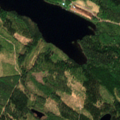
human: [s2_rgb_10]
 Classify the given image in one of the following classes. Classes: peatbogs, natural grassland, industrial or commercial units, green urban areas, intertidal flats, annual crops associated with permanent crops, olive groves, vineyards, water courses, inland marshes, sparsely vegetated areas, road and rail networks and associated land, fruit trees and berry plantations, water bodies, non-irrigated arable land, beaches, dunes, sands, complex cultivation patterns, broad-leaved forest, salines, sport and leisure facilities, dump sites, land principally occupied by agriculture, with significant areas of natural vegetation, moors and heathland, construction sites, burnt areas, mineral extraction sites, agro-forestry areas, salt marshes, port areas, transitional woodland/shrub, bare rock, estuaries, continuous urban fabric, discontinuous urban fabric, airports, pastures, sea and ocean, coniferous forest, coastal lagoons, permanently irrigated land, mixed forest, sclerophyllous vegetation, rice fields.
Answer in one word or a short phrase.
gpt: mixed forest, transitional woodland/shrub, water bodies